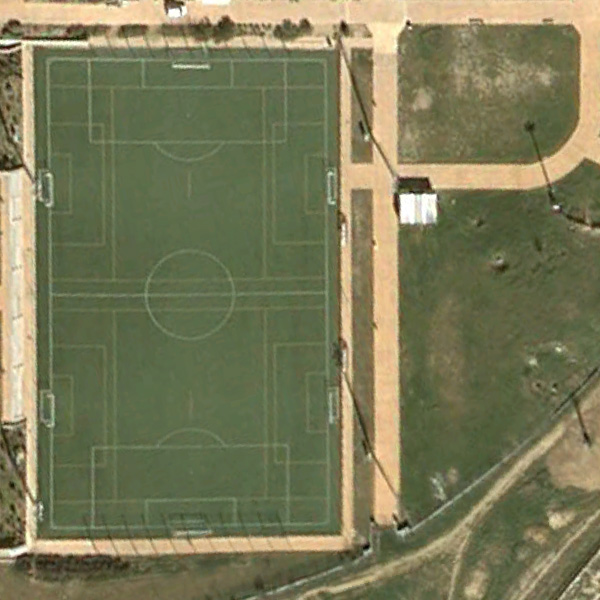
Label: Playground